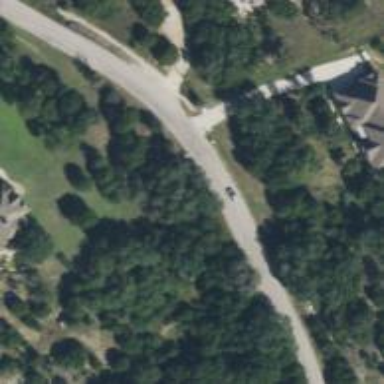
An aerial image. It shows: Residential road.